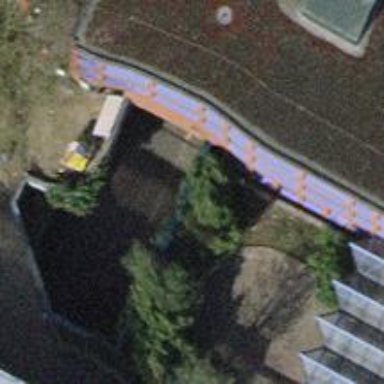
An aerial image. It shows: Service road tunnel under building passage.